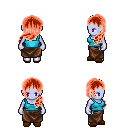
a pixel art fantasy rpg character, female body template, dark elf, purple skin, teal pirate shirt, robe skirt, red left-swept hairstyle, brown slippers, four views (front, back, left, right), 2x2 character sprite sheet, small pixel art, hard edges, no anti-aliasing